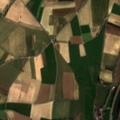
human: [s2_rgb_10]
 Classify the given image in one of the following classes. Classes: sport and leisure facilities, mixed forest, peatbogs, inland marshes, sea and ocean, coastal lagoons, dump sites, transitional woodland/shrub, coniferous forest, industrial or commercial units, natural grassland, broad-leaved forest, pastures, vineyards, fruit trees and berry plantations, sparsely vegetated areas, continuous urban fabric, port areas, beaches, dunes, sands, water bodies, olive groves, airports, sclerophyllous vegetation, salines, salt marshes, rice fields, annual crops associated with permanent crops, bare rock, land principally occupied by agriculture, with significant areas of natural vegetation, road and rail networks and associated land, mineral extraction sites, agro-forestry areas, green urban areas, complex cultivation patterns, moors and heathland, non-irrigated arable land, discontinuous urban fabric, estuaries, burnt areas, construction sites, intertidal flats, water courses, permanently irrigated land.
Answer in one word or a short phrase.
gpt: discontinuous urban fabric, non-irrigated arable land, pastures, broad-leaved forest